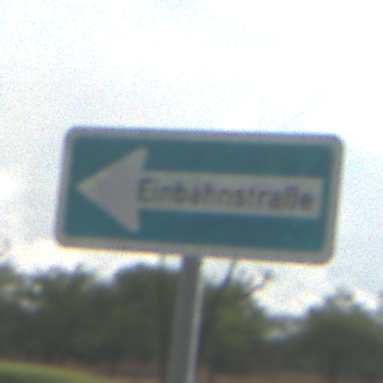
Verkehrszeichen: EinbahnstrasseLinksweisend
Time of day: MorningAfternoon
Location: Outdoor (Nature)
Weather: PartlyCloudy
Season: NotSpecified
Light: Natural